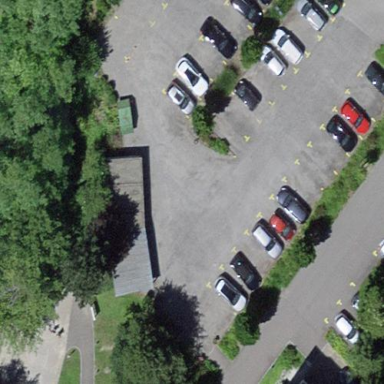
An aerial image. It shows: Paved parking area.